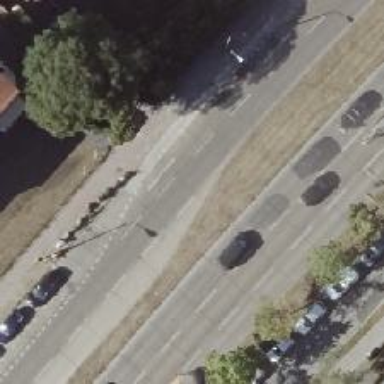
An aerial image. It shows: Secondary road with asphalt surface and lane markings.